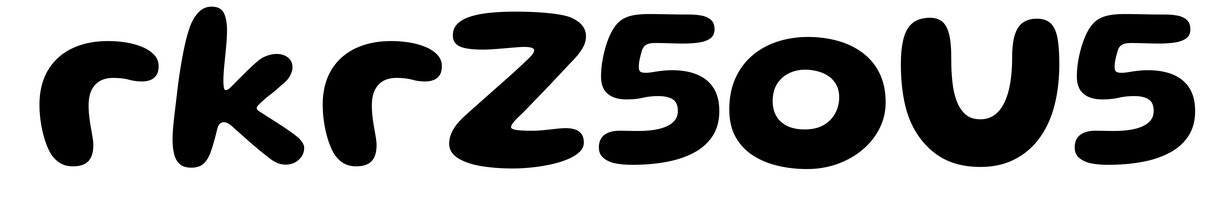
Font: Gluten_SemiBold